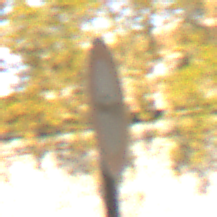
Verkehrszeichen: VerbotPersonenkraftwagenMitAnhaenger
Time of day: MorningAfternoon
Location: Outdoor (Suburban)
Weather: PartlyCloudy
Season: NotSpecified
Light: Natural